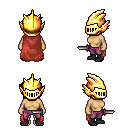
a pixel art fantasy rpg character, female body template, human, tanned skin, maroon cape, magenta pants, brown pixie cut hairstyle, gold helm, black shoes, dagger, four views (front, back, left, right), 2x2 character sprite sheet, small pixel art, hard edges, no anti-aliasing